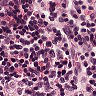
Metastatic tissue present: no